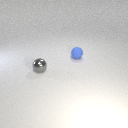
small gray metal sphere to the left of small blue rubber sphere